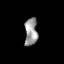
Tissue: lung
Cell type: Myeloid cells
Senescence score: 0.2339
Nuclear area (px): 350
Mean DAPI intensity: 151.109